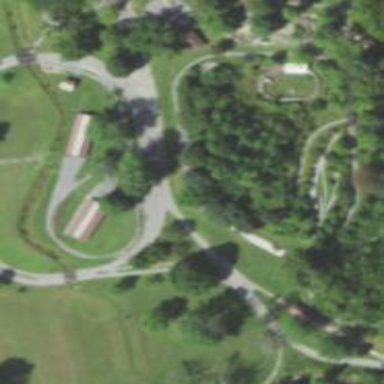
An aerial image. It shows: Miniature railway.